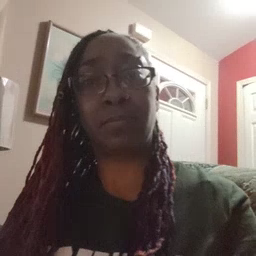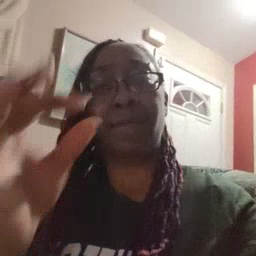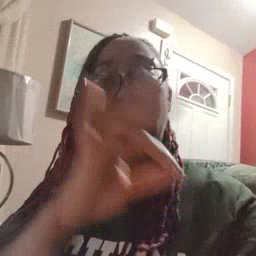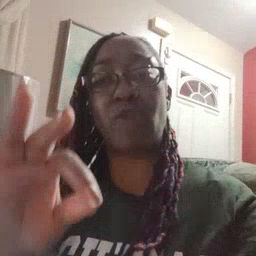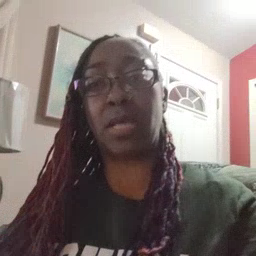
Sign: frenchfries